Interaction volume radius: 5 \u00c5
Interaction volume height: 10 \u00c5
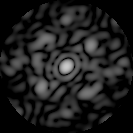
Disorder parameter: 0.5361